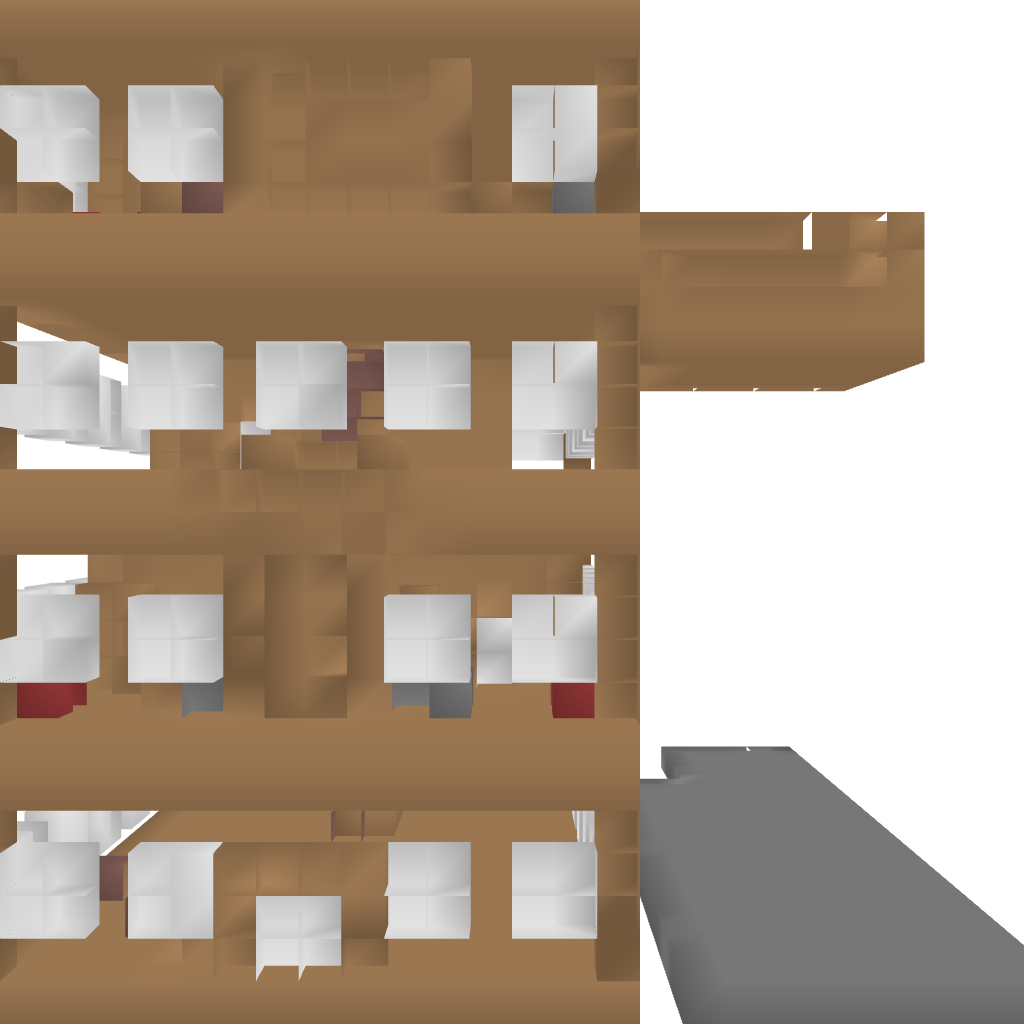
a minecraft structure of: the-luxus-home bad low quality